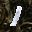
Label: 1